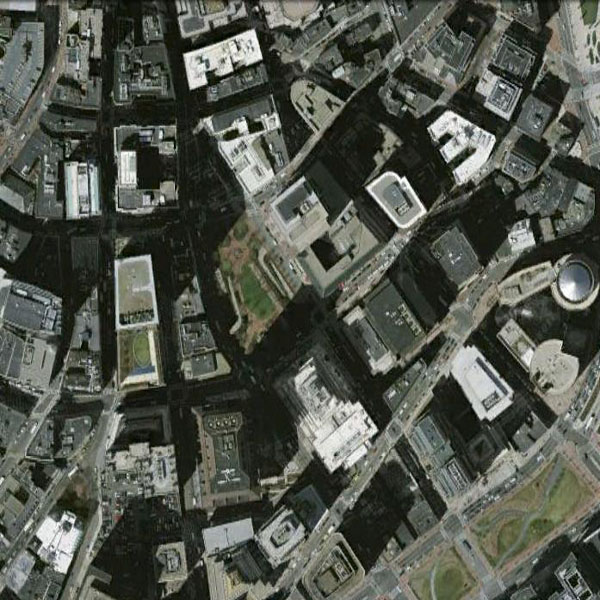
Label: Commercial